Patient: sex F, age 66
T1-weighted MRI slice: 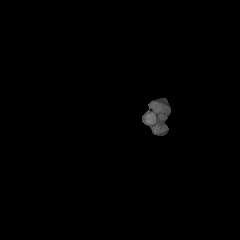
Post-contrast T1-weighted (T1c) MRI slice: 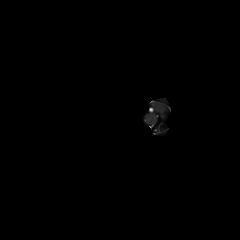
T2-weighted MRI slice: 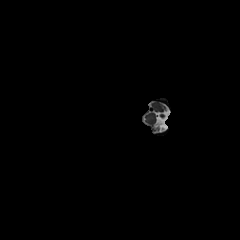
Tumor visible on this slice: no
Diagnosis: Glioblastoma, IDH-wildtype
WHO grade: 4